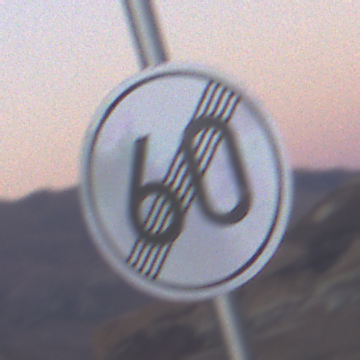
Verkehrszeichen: EndeGeschwindigkeit60
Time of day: Dusk
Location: Outdoor (Nature)
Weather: Clear
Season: NotSpecified
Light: Natural